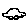
Label: car